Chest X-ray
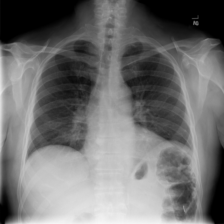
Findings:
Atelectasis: negative
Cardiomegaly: negative
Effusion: negative
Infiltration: negative
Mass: negative
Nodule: negative
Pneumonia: negative
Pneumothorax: negative
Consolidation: negative
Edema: negative
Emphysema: negative
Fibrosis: negative
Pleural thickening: negative
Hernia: negative